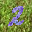
Label: 2